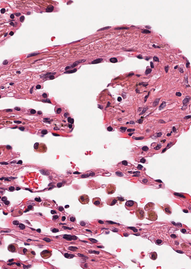
Tumor epithelial tissue: no
Tumor-associated stroma tissue: no
Normal tissue: yes